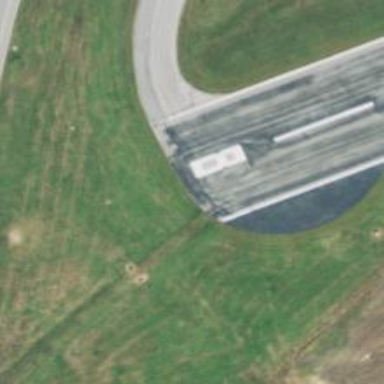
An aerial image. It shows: Asphalt runway at the airport.